Question: I am working with input elements that need to switch back and forth between being disabled and enabled. When the user selects a year from the dropdown menu, that particular year should be disabled in the input element. However, when the user changes a year, the new year should be disabled.
Here's the jQuery that I have come up with. It works fine except for it does not refresh when a new change is made. i.e. multiple years can be disabled which is not appropriate for the app. Only one year can disabled at any given time.
'''
$.getJSON('/ResidentialBuilding/getYear', function (data) {
$.each(data, function (index, value) {
$("#standards").append('<input type="checkbox" value="' + value.year + '"' + 'id="' + value.year + '">' + value.year + '</input><br>');
});
});
$("#ResidentialStandardYear").change(function () {
standardValue = $("#ResidentialStandardYear").val();
console.log(standardValue);
disabled = "";
if (standardValue == $("#" + standardValue).attr('id')) {
console.log($('#' + standardValue));
disabled = "disabled";
$('#' + standardValue).attr('disabled', disabled);
}
});
'''
Here's a screenshot for a visual reference:

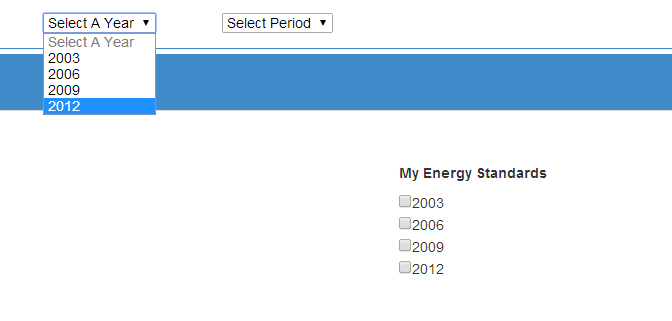
Answer: Looks like you need to clear all other '"disabled"' attributes when you enable one on the new checkbox. Something that should go along the lines:
'''
$("#ResidentialStandardYear").change(function () {
standardValue = $("#ResidentialStandardYear").val();
console.log(standardValue);
disabled = "";
if (standardValue == $("#" + standardValue).attr('id')) {
console.log($('#' + standardValue));
disabled = "disabled";
$('#' + standardValue).attr('disabled', disabled);
$('input[type=checkbox]').not('#' + standardValue).attr('disabled', false);
}
});
'''
Also, keep in mind the call to '.attr('disabled', disabled)' is expecting a boolean, not a string. Calling '.attr('disabled', '')' and '.attr('disabled', 'disabled')' will both disable an input.